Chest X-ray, AP view. Patient: 22 years old, sex M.
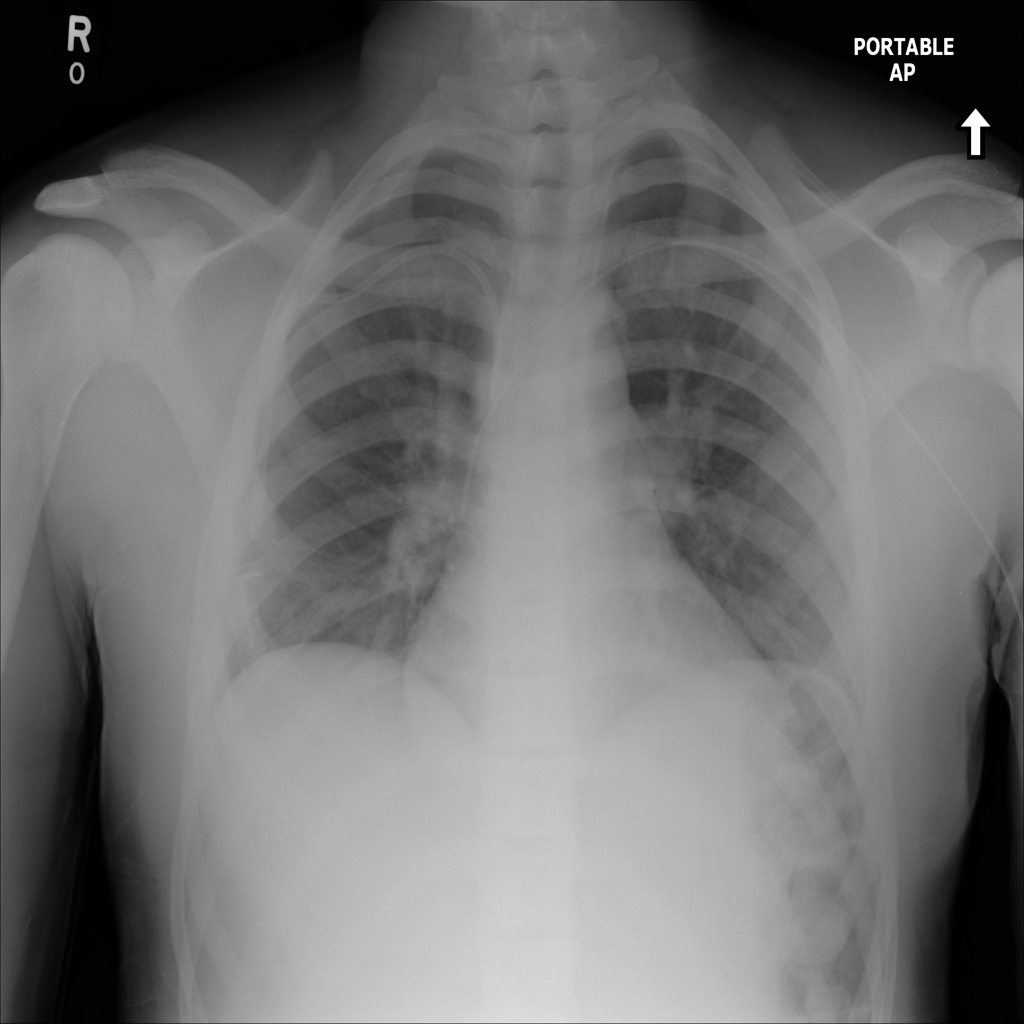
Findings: No Finding